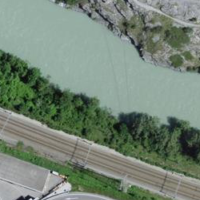
EUNIS habitat code: 15
Species observed at this site:
Pernis apivorus